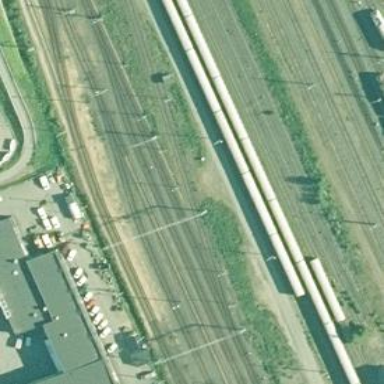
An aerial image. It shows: Railway signal.